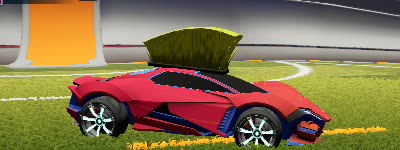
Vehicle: werewolf